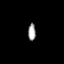
Tissue: lung
Cell type: T cells
Senescence score: 0.2199
Nuclear area (px): 127
Mean DAPI intensity: 164.26